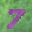
Label: 7